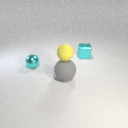
large gray rubber sphere to the left of small cyan metal cube